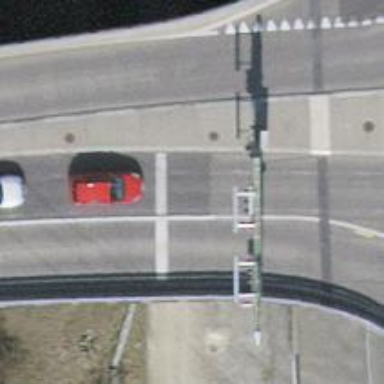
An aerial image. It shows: Road with traffic signals.